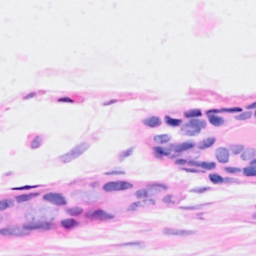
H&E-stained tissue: Breast